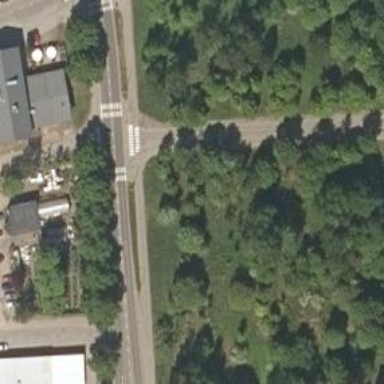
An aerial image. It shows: Asphalt cycleway with uncontrolled zebra crossing.